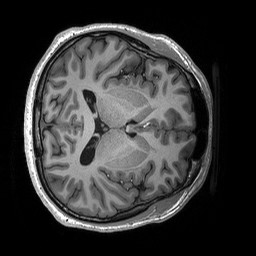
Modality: T1w
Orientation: axial
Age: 18
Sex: male
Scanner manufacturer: siemens
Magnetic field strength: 3 T
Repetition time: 2.53 s
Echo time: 0.00227 s